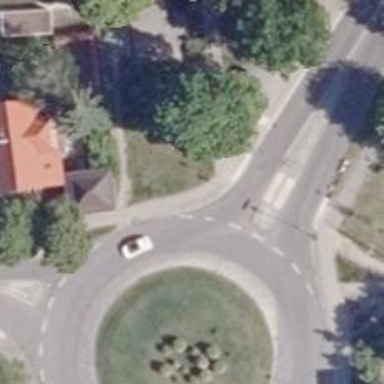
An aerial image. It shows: Asphalt road that is secondary route leading to roundabout.